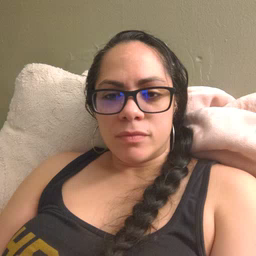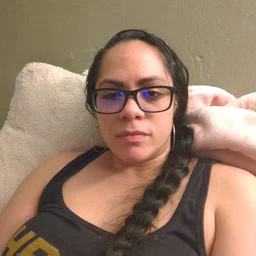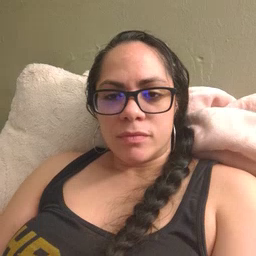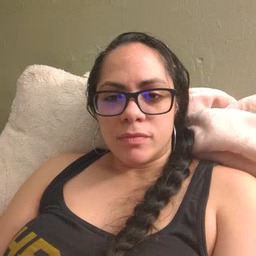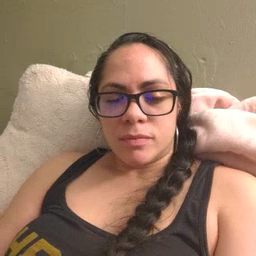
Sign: fireman